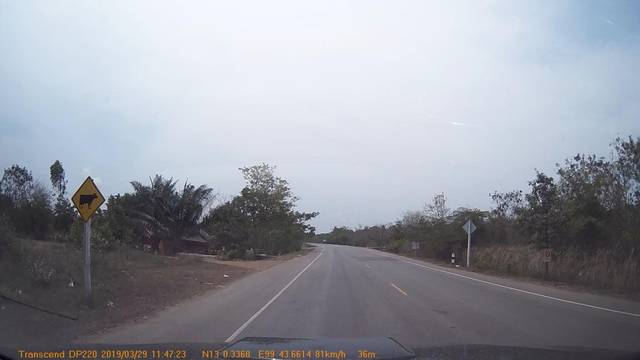
Region: Thailand
Coordinates: 13.005, 99.728